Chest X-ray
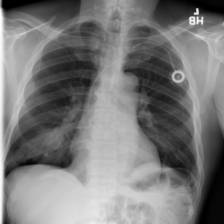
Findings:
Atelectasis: negative
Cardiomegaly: negative
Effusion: negative
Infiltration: positive
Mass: negative
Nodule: negative
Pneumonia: negative
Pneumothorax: negative
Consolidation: negative
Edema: negative
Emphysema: negative
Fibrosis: negative
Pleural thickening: negative
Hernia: negative